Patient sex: M
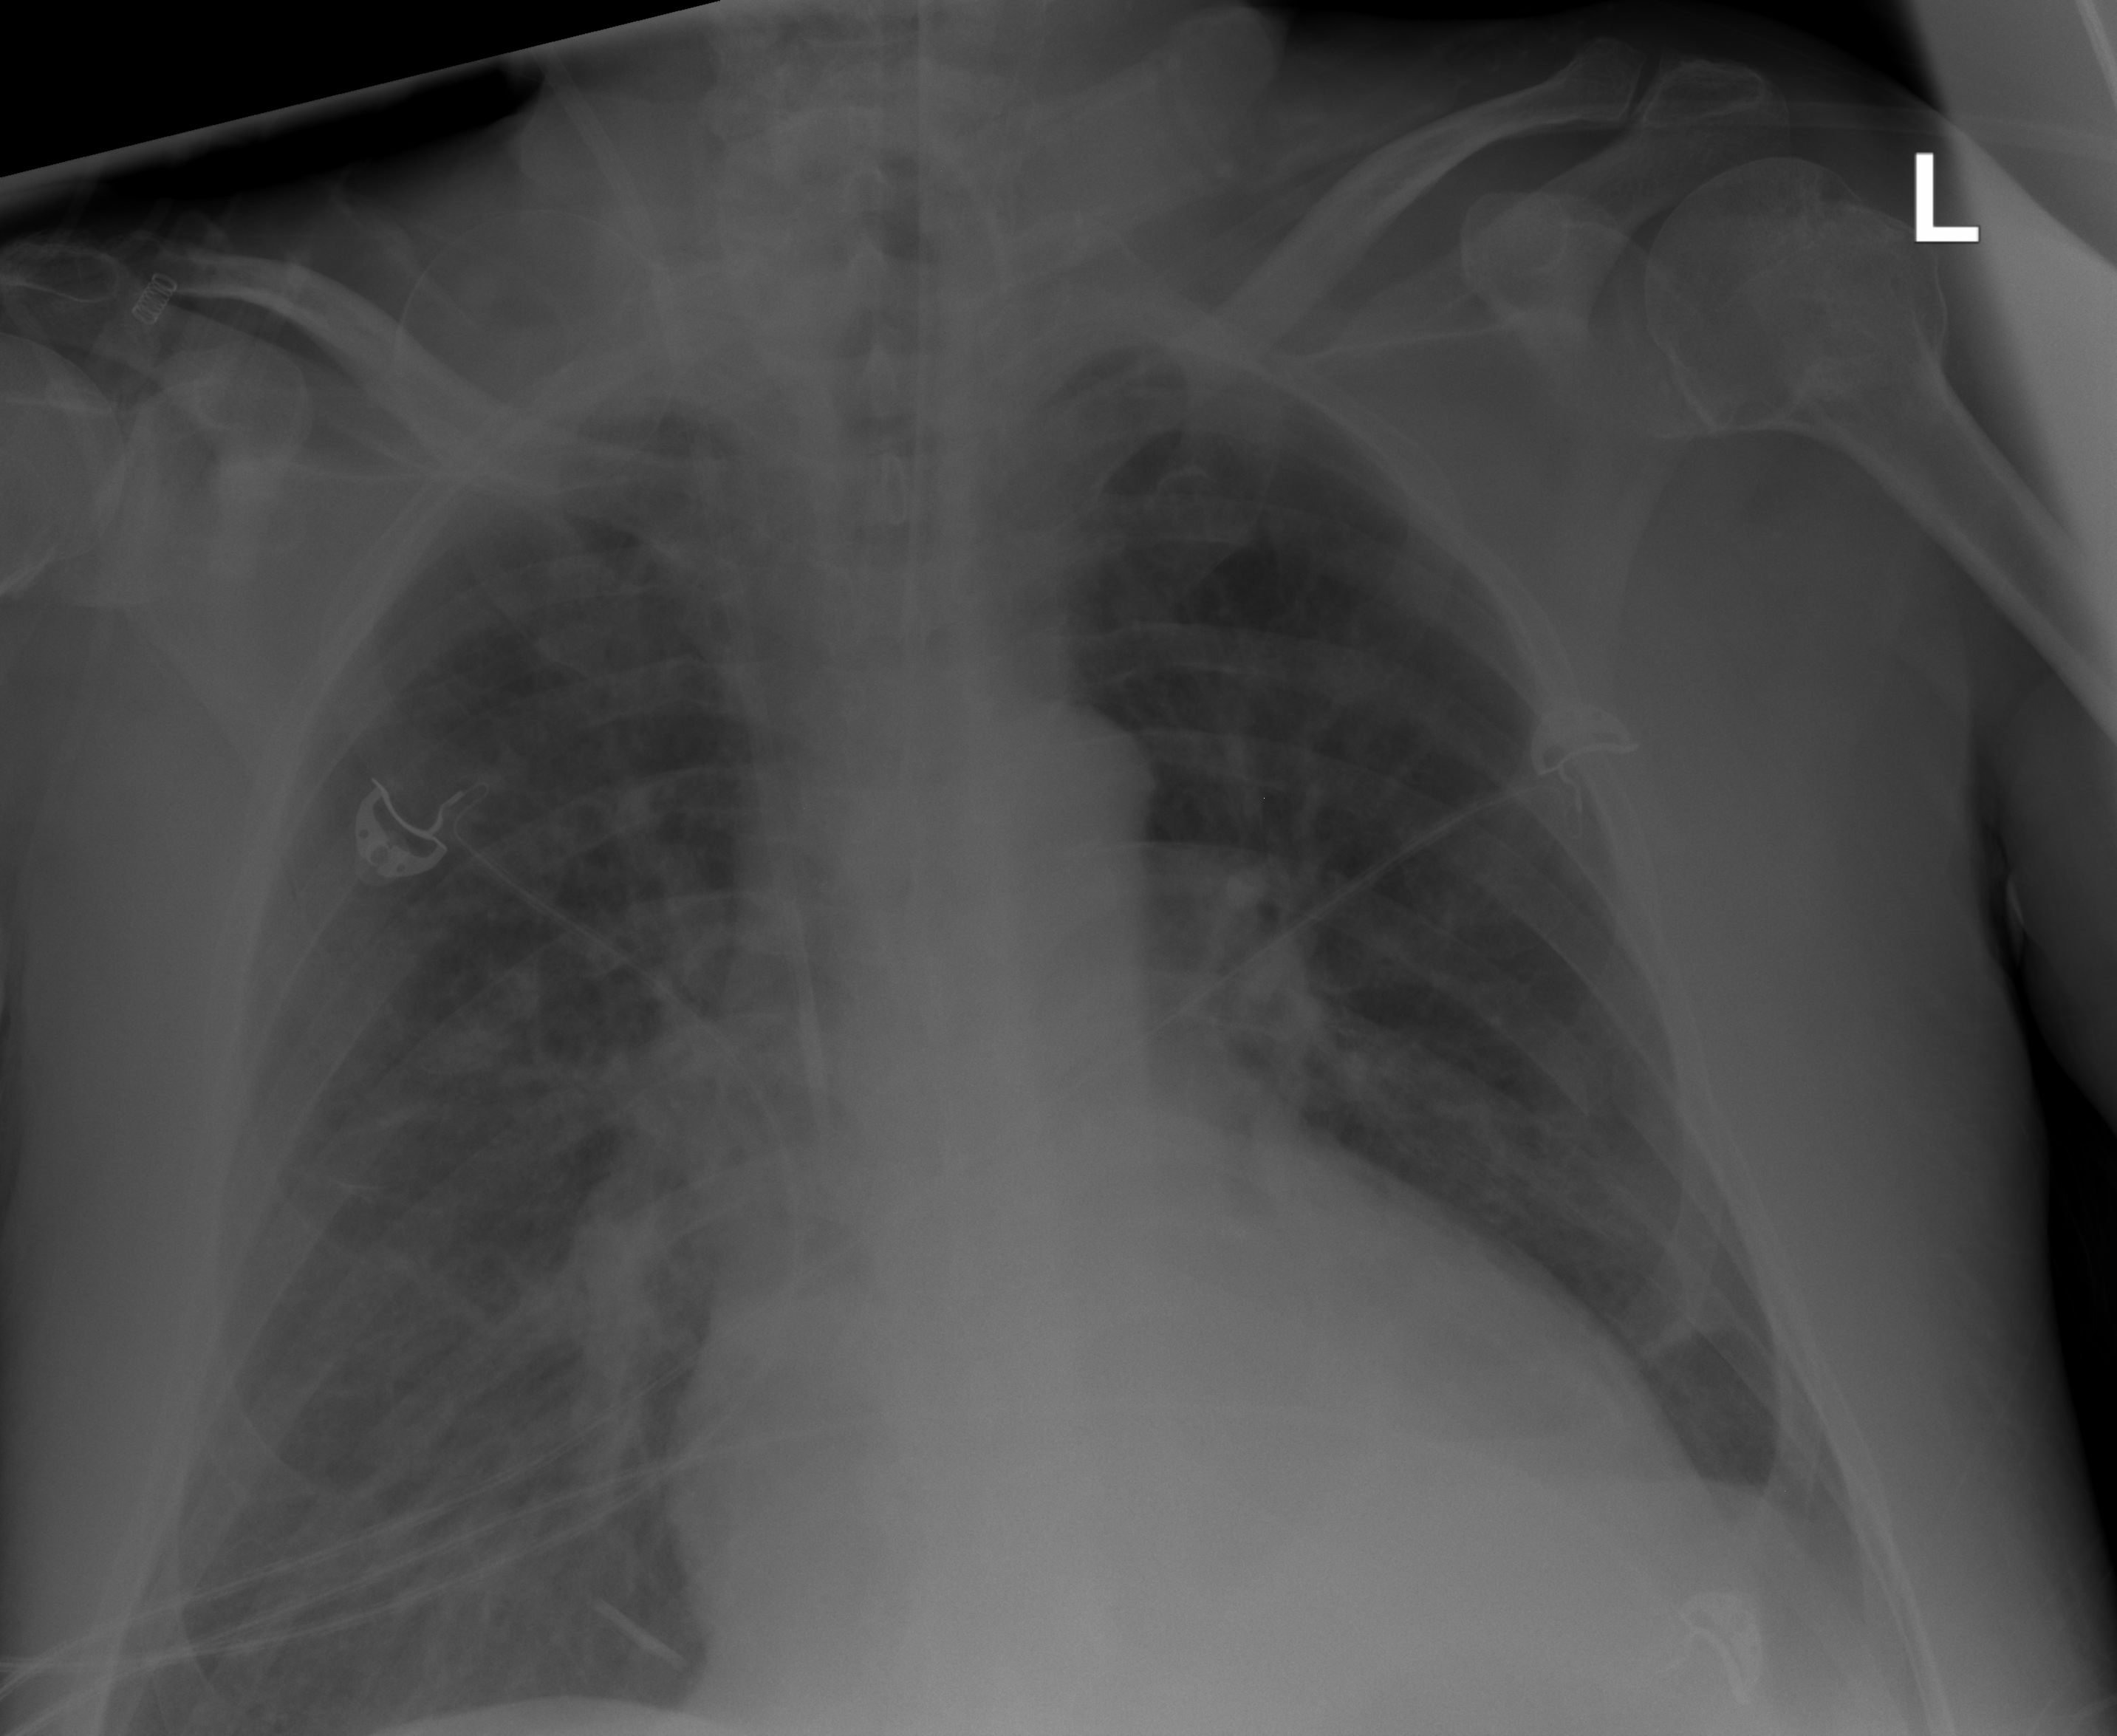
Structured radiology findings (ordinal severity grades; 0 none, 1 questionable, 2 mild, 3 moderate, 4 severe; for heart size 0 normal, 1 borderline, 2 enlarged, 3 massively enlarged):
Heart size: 2
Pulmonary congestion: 2
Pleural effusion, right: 0
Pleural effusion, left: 2
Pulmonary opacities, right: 2
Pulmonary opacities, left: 1
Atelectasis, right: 0
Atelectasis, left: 2